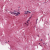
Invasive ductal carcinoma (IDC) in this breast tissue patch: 0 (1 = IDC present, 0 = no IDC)